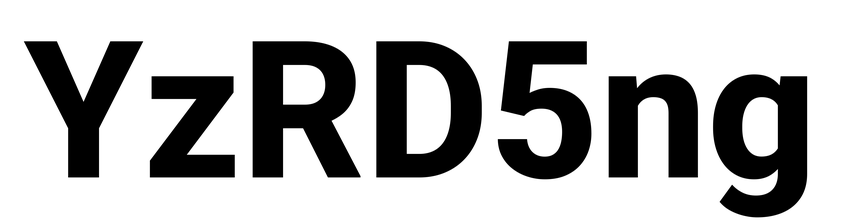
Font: Roboto_ExtraBold